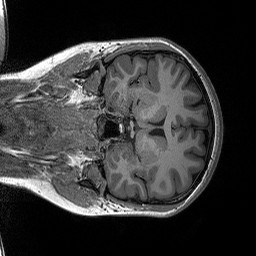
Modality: T1w
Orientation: coronal
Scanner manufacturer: siemens
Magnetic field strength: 3 T
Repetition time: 2.3 s
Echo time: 0.00298 s